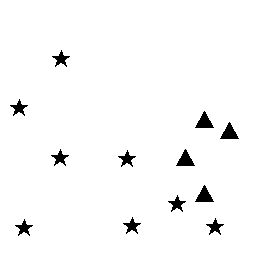
Squares: 0
Triangles: 4
Stars: 8
Total shapes: 12